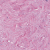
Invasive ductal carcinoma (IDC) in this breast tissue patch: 1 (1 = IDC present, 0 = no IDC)